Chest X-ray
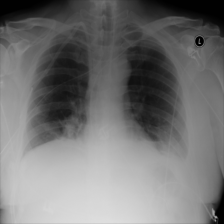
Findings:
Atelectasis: positive
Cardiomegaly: negative
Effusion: negative
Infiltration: negative
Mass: negative
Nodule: negative
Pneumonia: negative
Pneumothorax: negative
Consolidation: negative
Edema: negative
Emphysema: negative
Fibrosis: negative
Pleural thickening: negative
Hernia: negative